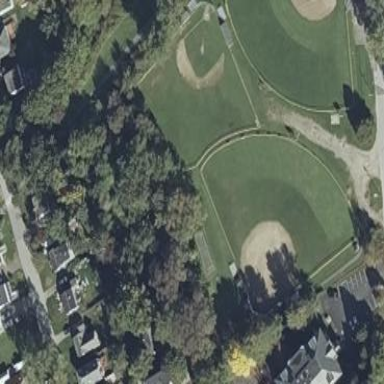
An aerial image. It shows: Baseball pitch surrounded by fence.